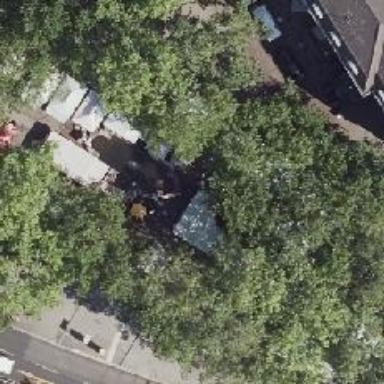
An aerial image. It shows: Marketplace.